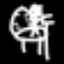
Label: chair